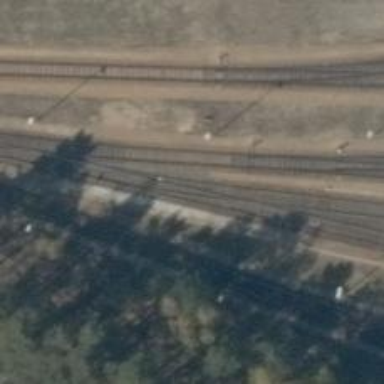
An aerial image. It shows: Railway switch.